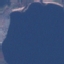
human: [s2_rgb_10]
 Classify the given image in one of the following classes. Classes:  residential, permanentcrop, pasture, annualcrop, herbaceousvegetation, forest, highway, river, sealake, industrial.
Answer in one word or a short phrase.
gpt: SeaLake